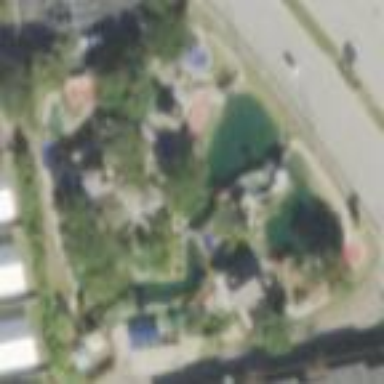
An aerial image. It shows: Miniature golf course.